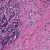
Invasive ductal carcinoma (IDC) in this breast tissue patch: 1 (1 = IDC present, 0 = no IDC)